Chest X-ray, PA view. Patient: 65 years old, sex M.
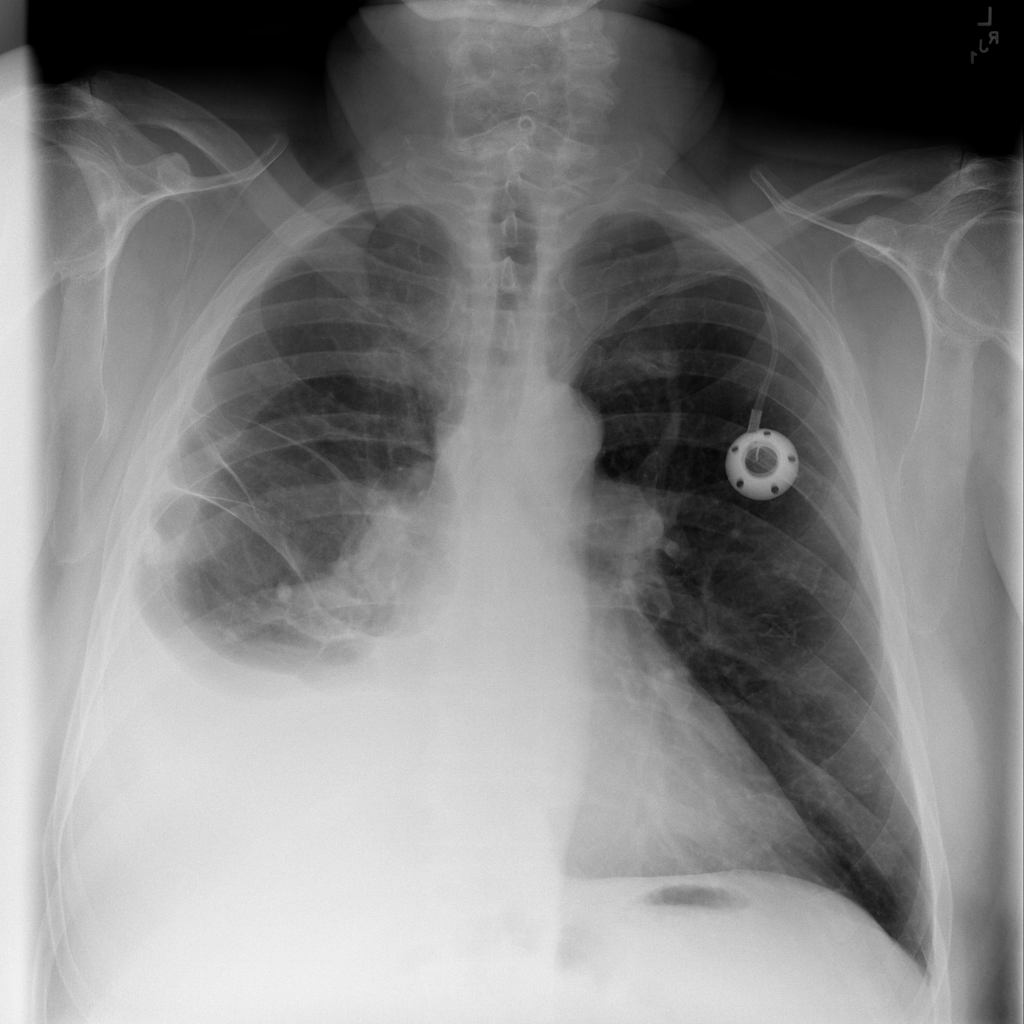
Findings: Effusion